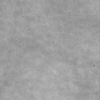
Label: not_dusty